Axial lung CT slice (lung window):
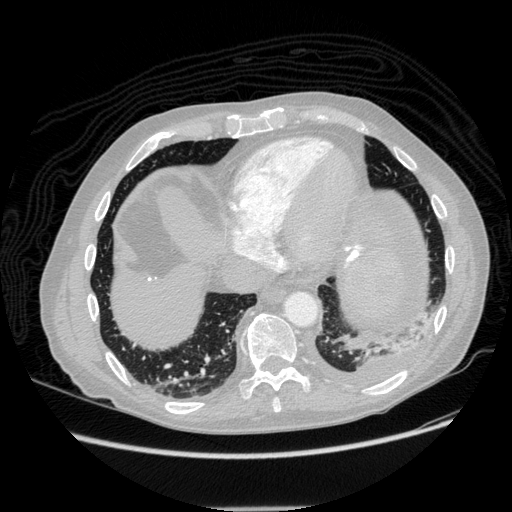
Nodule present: no